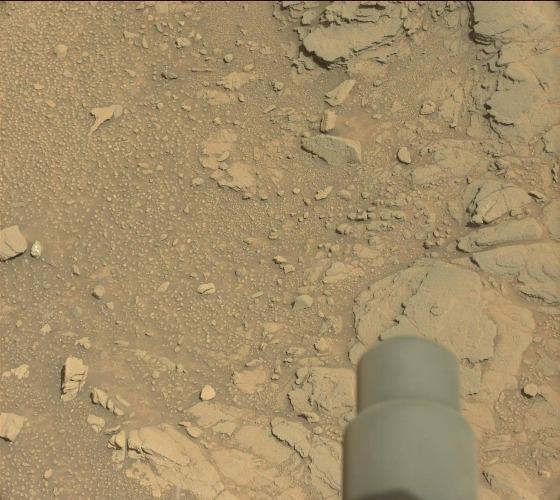
Terrain classes present: Bedrock, Gravel / Sand / Soil, Rock, Shadow, Sky / Distant Mountains